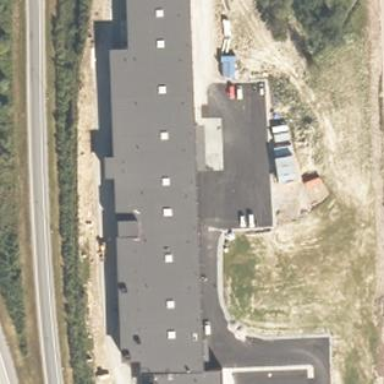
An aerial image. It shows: Bakery located in flat-roofed building.